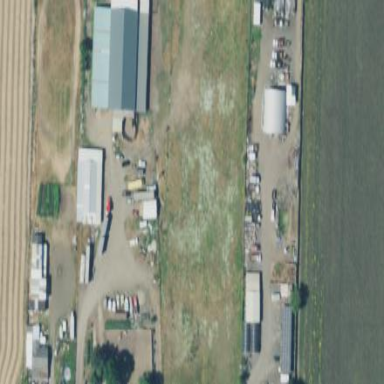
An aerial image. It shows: Farmyard area.